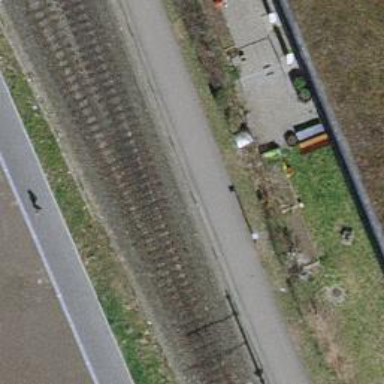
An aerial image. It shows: Narrow-gauge railway track with one electrified contact line.